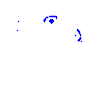
Particle: kaon